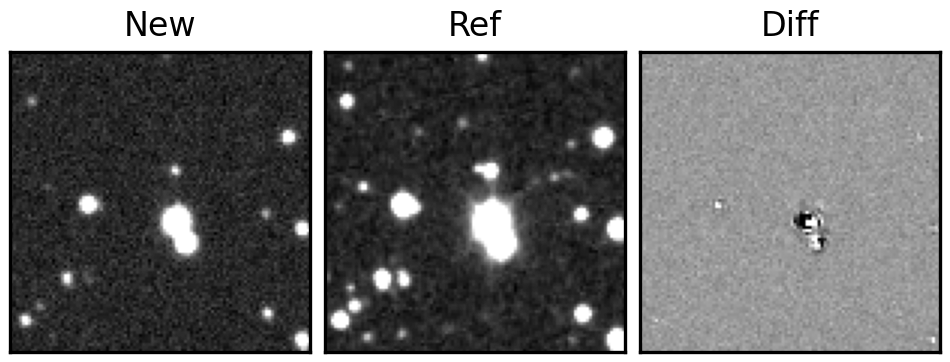
Label: bogus